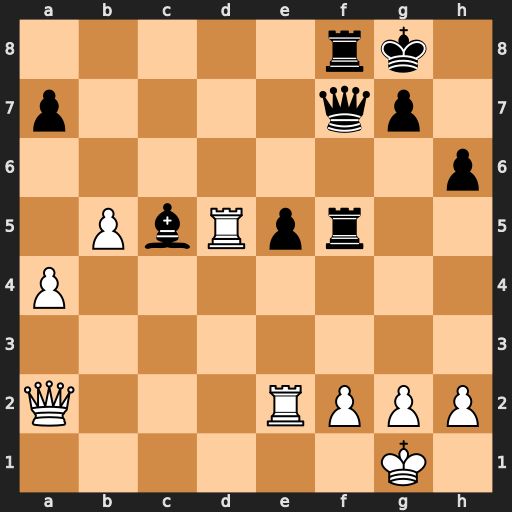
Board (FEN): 5rk1/p4qp1/7p/1PbRpr2/P7/8/Q3RPPP/6K1
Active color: w
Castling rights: -
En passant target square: -
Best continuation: Rxc5 Qxa2 Rxa2